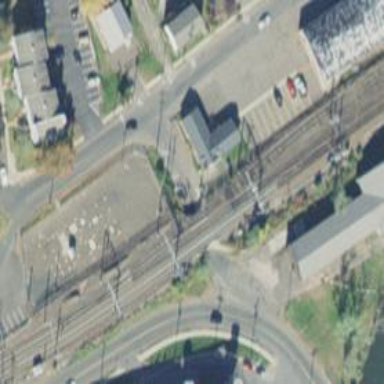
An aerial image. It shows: Bridge over railway with electrified contact lines.